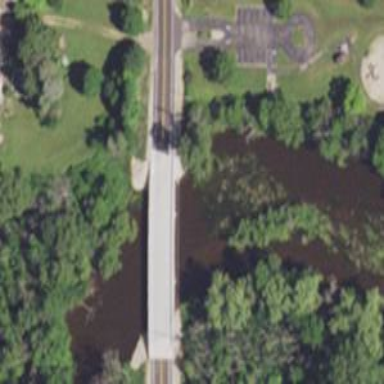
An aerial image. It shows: Asphalt tertiary road on bridge.